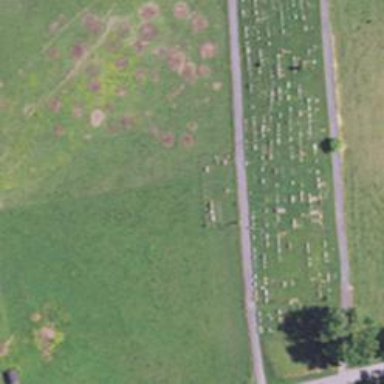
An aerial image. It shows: Cemetery.